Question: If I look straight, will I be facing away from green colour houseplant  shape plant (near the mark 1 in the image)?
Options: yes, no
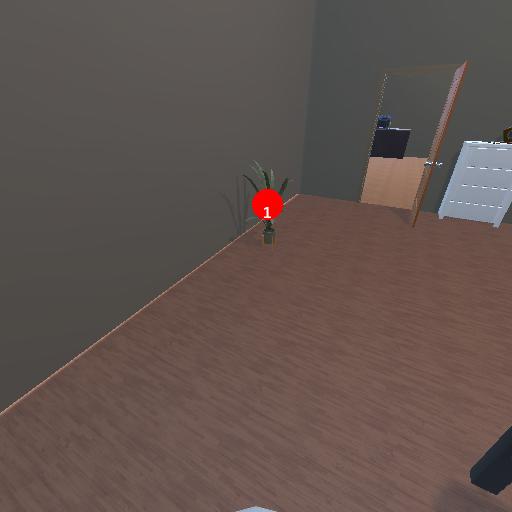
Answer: yes